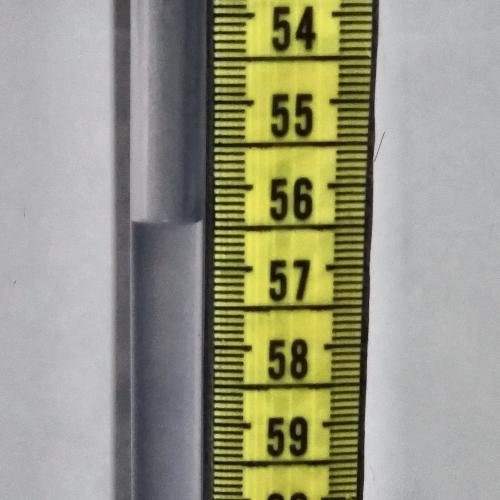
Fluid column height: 56.4 cm